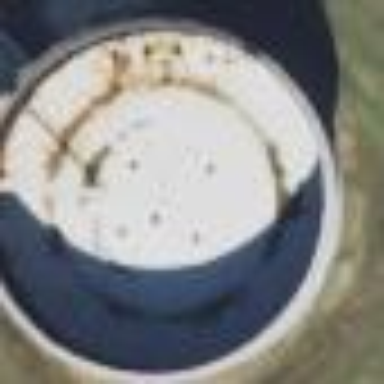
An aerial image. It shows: Building with storage tank.